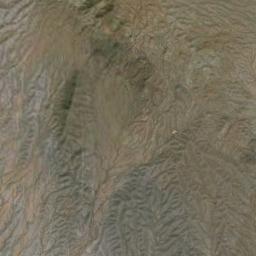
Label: mountain